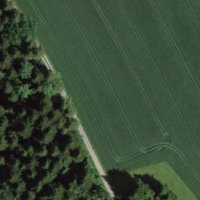
EUNIS habitat code: 43
Species observed at this site:
Campanula trachelium